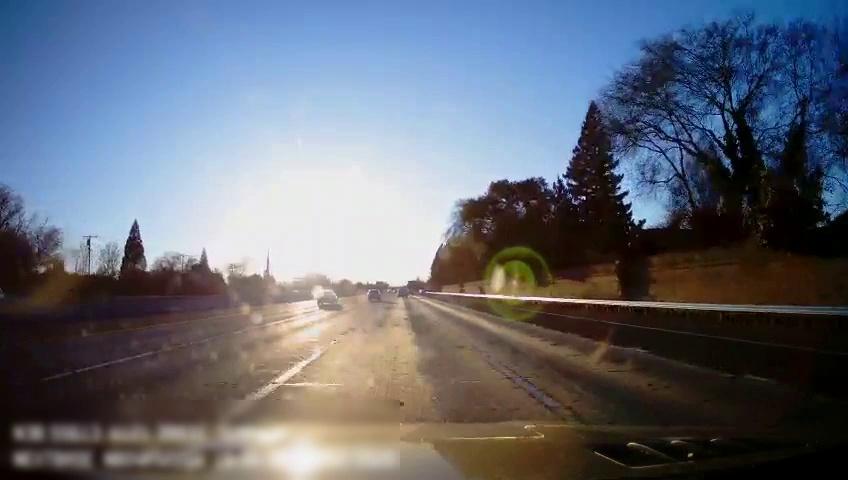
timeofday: Day
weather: Sunny
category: Drivable Space
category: Vehicles | Truck
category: Vehicles | SUV
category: Vehicles | SUV
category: Vehicles | Car
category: Lanes | Alternate Lane
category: Lanes | Alternate Lane
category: Lanes | Current Lane
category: Lanes | Current Lane
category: Lanes | Alternate Lane
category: Lanes | Alternate Lane